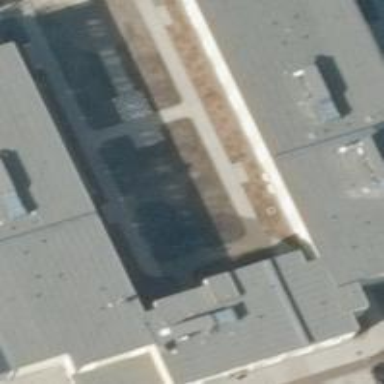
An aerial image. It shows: Nursing home building.